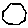
Label: hexagon